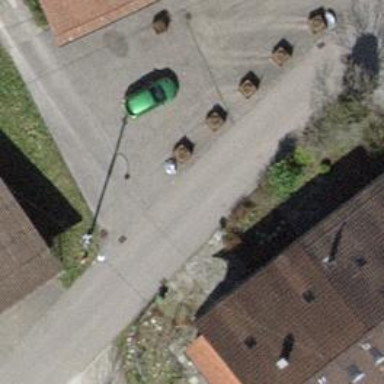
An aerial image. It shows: Smooth asphalt road in residential area.